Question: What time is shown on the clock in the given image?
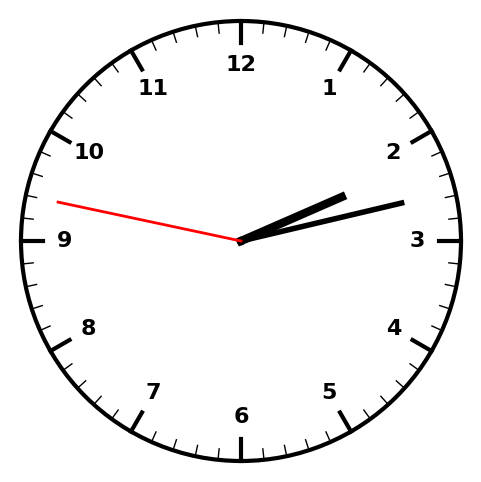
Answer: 02:12:47